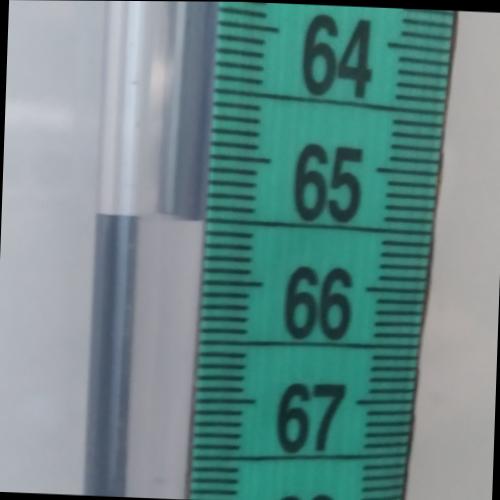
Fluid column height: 65.5 cm